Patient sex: M
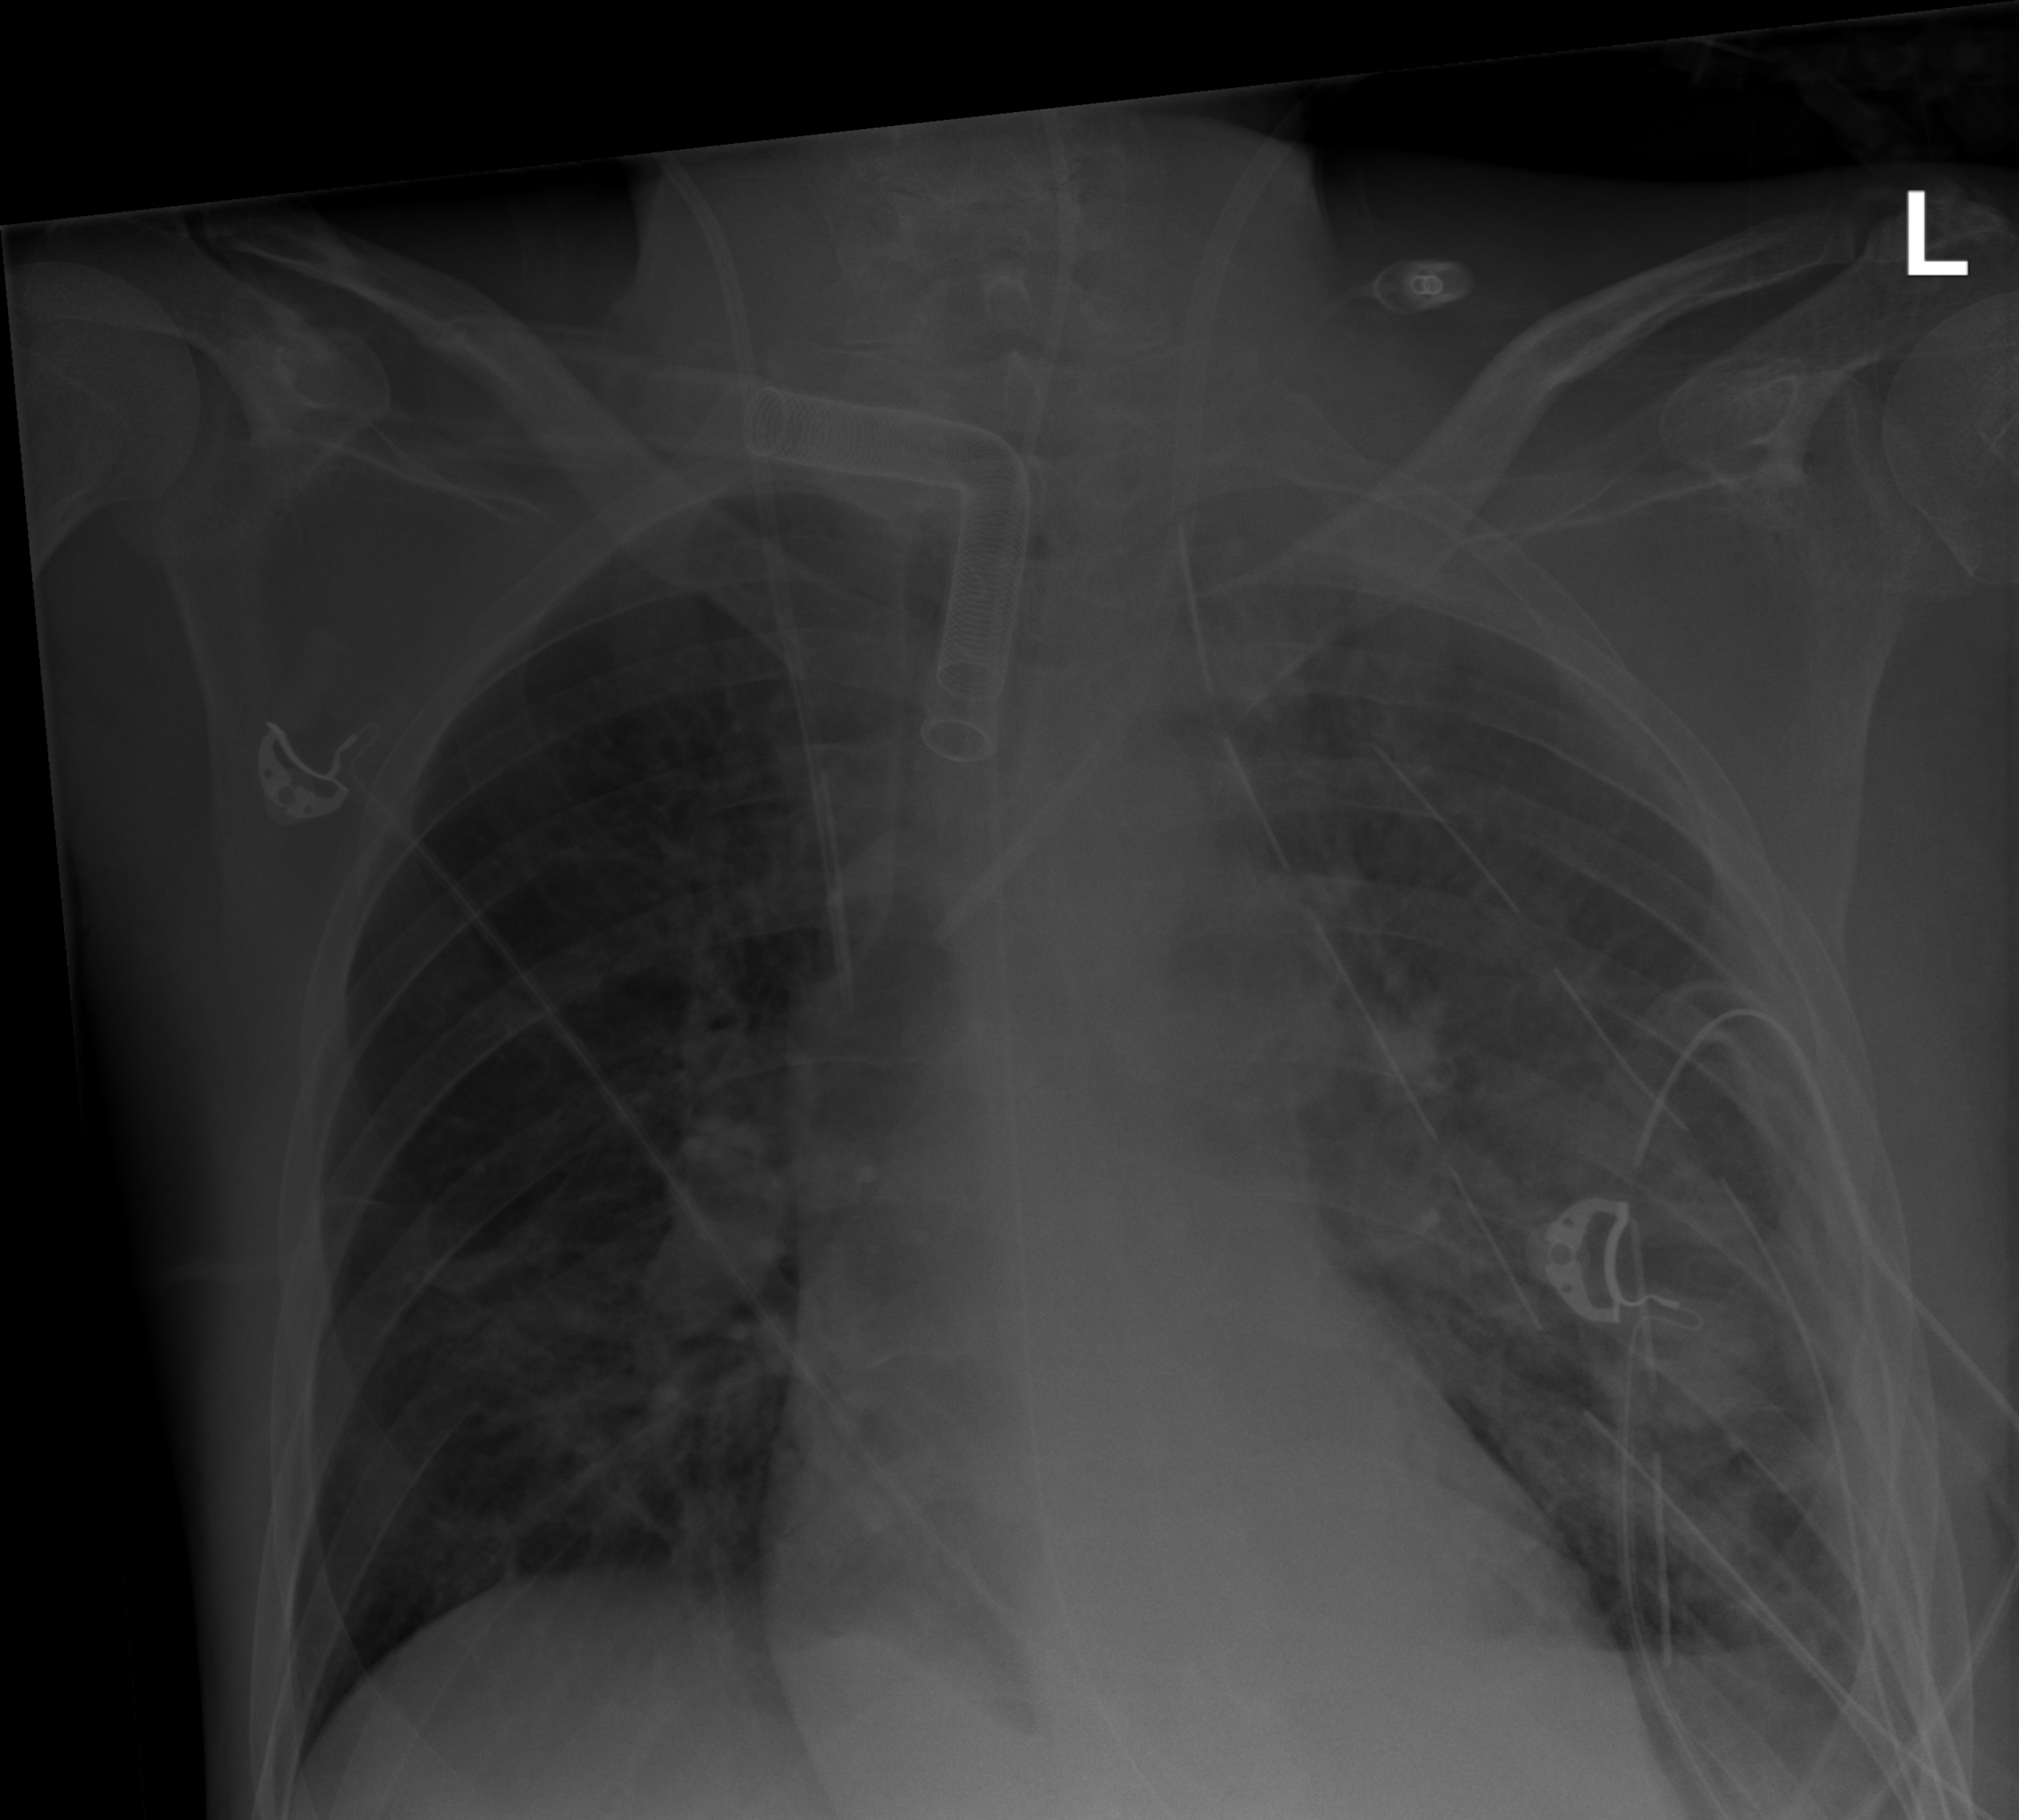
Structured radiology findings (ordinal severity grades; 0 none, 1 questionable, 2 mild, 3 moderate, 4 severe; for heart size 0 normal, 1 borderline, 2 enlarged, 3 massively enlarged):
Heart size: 0
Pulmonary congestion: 0
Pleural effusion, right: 0
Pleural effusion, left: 2
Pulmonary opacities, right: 2
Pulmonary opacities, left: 2
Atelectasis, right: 2
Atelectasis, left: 3